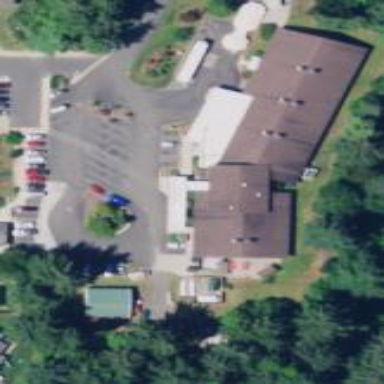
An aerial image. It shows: Healthcare facility identified as hospital.